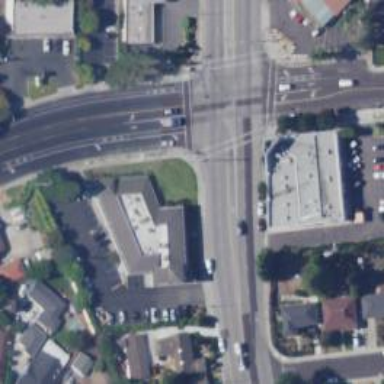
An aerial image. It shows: Marked crossing on the road.